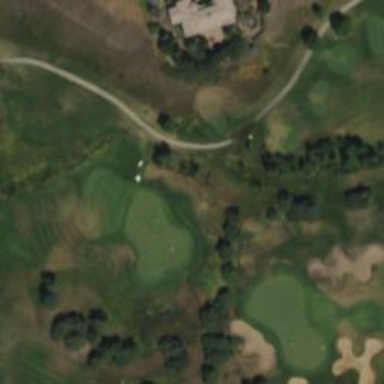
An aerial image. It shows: View of golf hole.